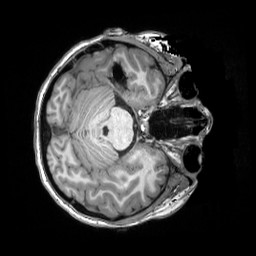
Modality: T1w
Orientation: axial
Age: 19
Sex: female